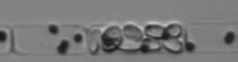
Label: Guinardia_delicatula_TAG_internal_parasite